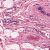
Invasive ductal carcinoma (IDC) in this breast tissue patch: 0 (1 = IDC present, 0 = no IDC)